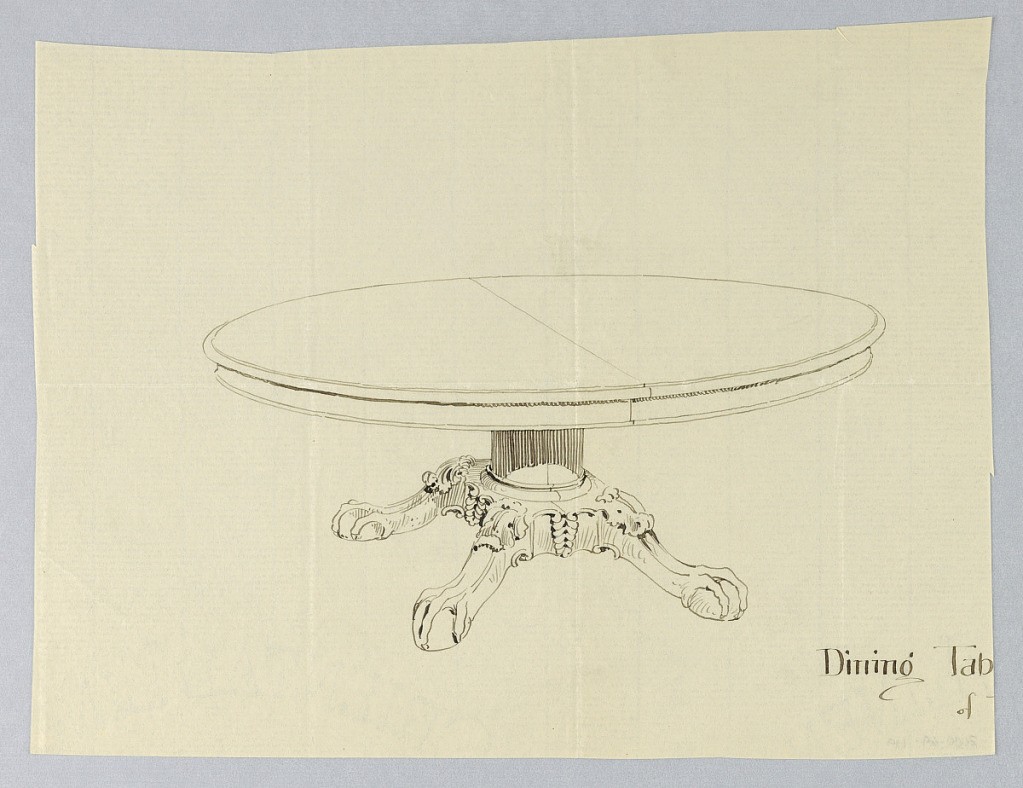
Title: Design for a Dining Table on Carved Base
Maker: A.N. Davenport Co.
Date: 1900–05
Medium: Pen and black ink on thin, cream paper
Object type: Drawing
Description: Round molded and beaded table top raised on column-like support sitting atop an elaborately carved base terminating in molded and carved ball-and-claw feet.